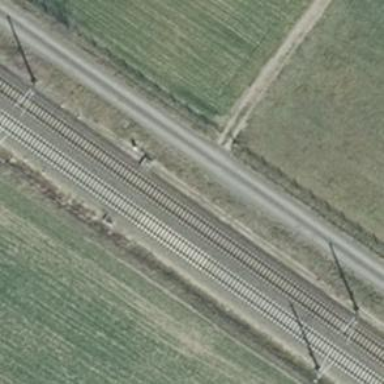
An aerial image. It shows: Railway signal.